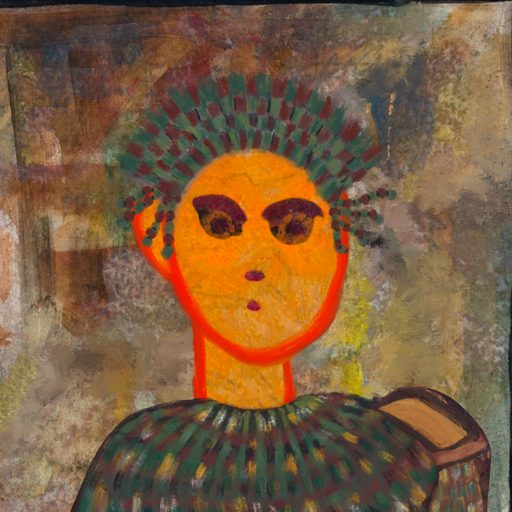
Background: Mosgoul, Head And Neck Front: Sisters, Face Front: Doll, Bust: After_Raid, Hair Front: Blank, Head Accessory: After_Raid_Crown, Second Necklace: Blank, Necklace: Blank, Baby: Blank